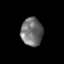
Tissue: skin
Cell type: Epithelial cells
Senescence score: 0.2384
Nuclear area (px): 592
Mean DAPI intensity: 112.91